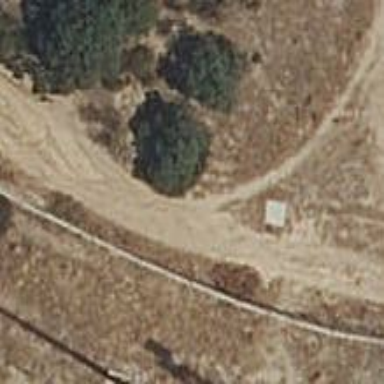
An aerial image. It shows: Dirt path.